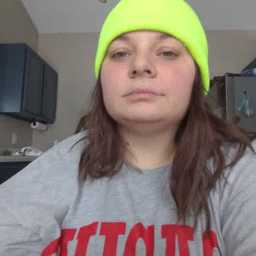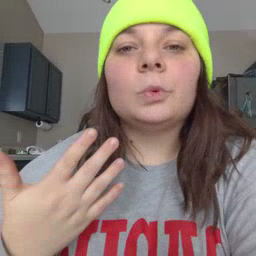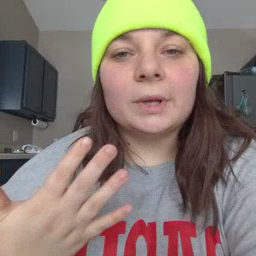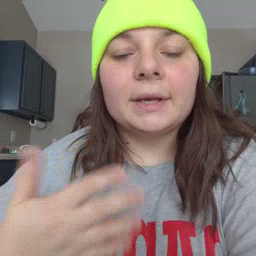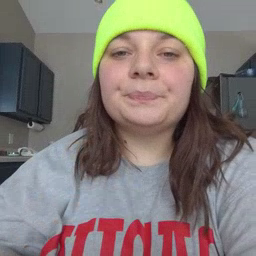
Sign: wait